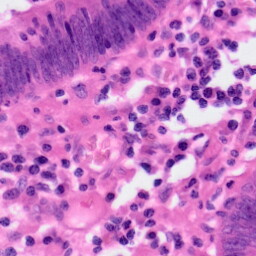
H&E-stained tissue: Colon